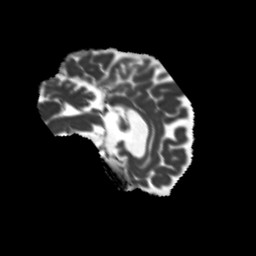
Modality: MD
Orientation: sagittal
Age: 64
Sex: female
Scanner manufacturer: siemens
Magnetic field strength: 3 T
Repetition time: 5.25 s
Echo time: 0.08 s